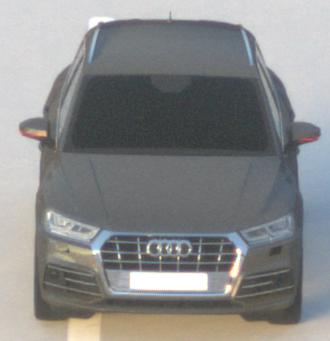
Make: Audi
Model: Q5 45 TFSI
Detailed model: Q5 (FY)
Model produced from: 2019/01
Model produced until: 2019/05
Doors: 5
Color: gray
Road condition: dry road
Daytime: dawn
Contrast: medium contrast